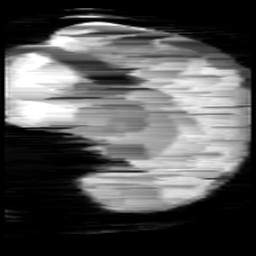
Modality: minIP
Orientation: sagittal
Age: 12
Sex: male
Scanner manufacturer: siemens
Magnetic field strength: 3 T
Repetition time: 0.027 s
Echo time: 0.02 s